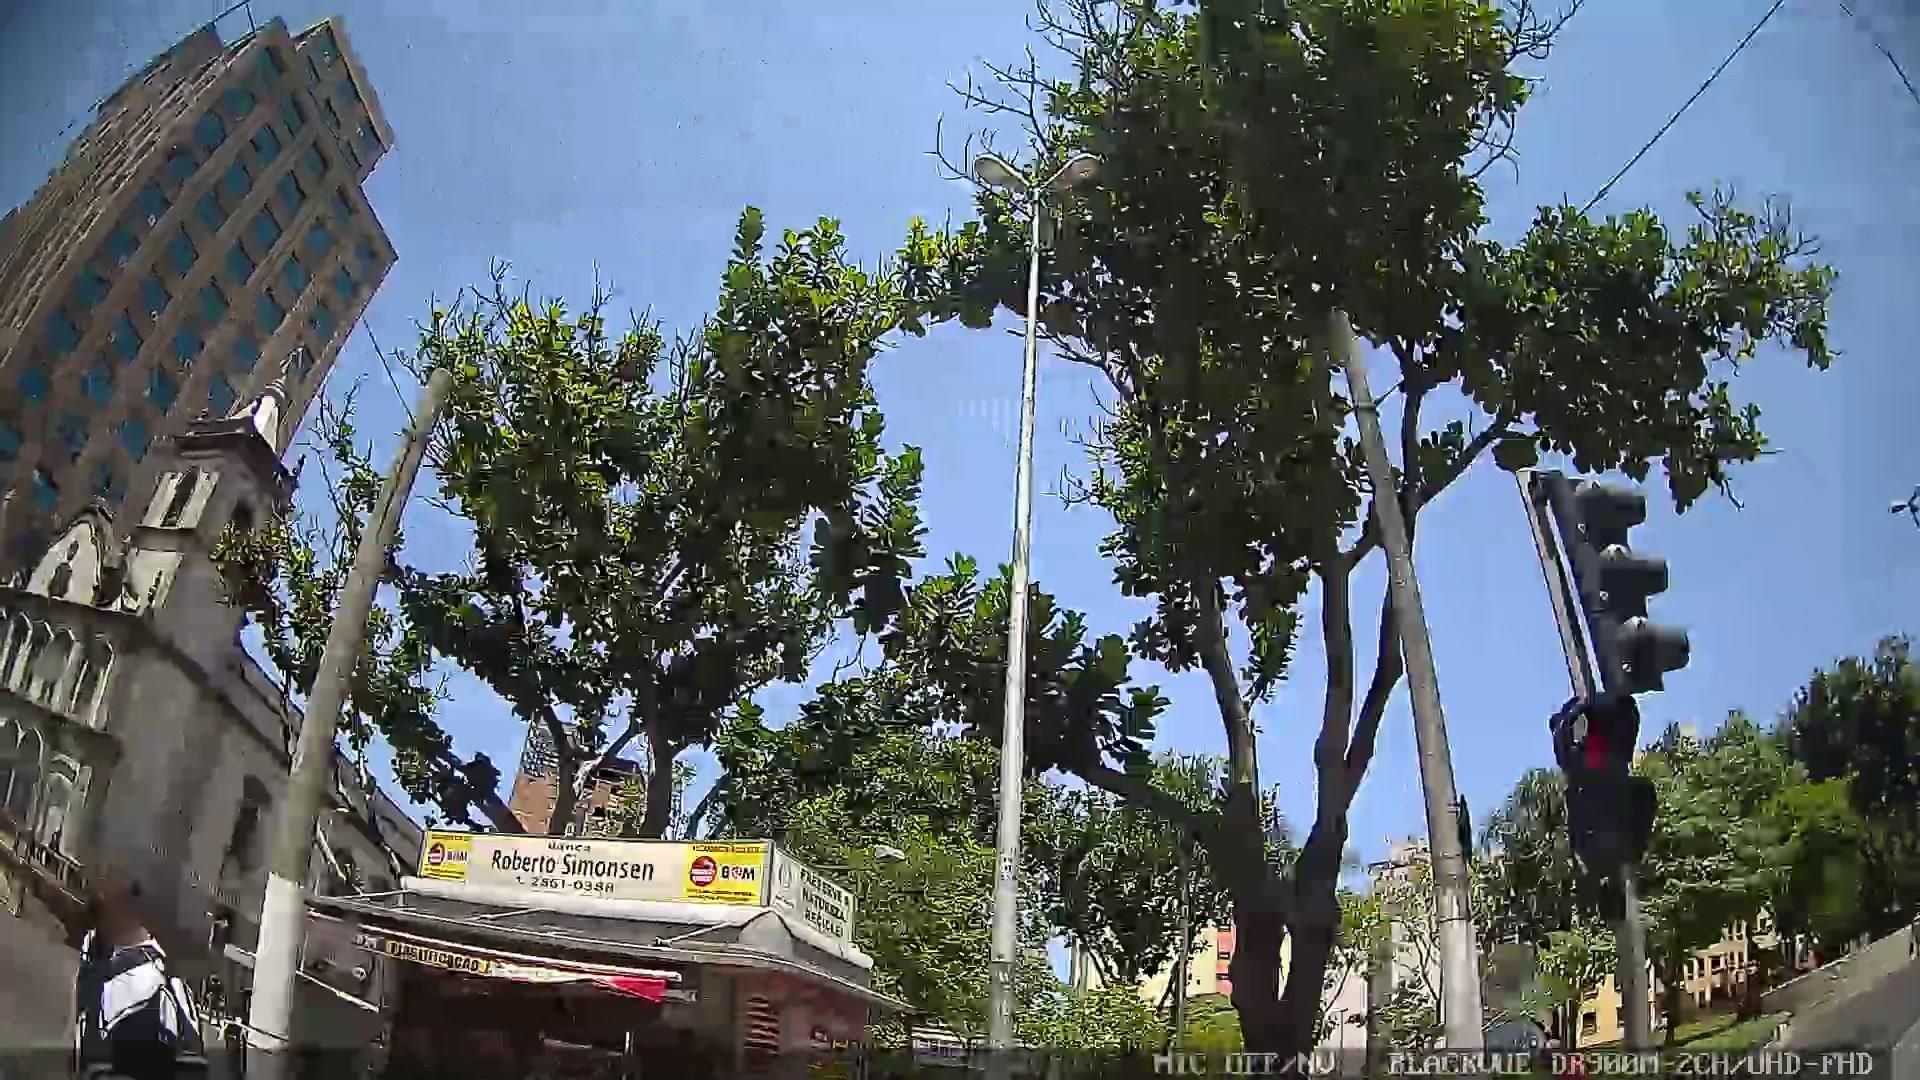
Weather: clear
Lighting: day
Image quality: good
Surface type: driving surface
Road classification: footway
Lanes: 4
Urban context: urban centre
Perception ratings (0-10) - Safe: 6.86, Lively: 3.41, Beautiful: 6.75, Boring: 1.9, Depressing: 6.8, Wealthy: 7.58